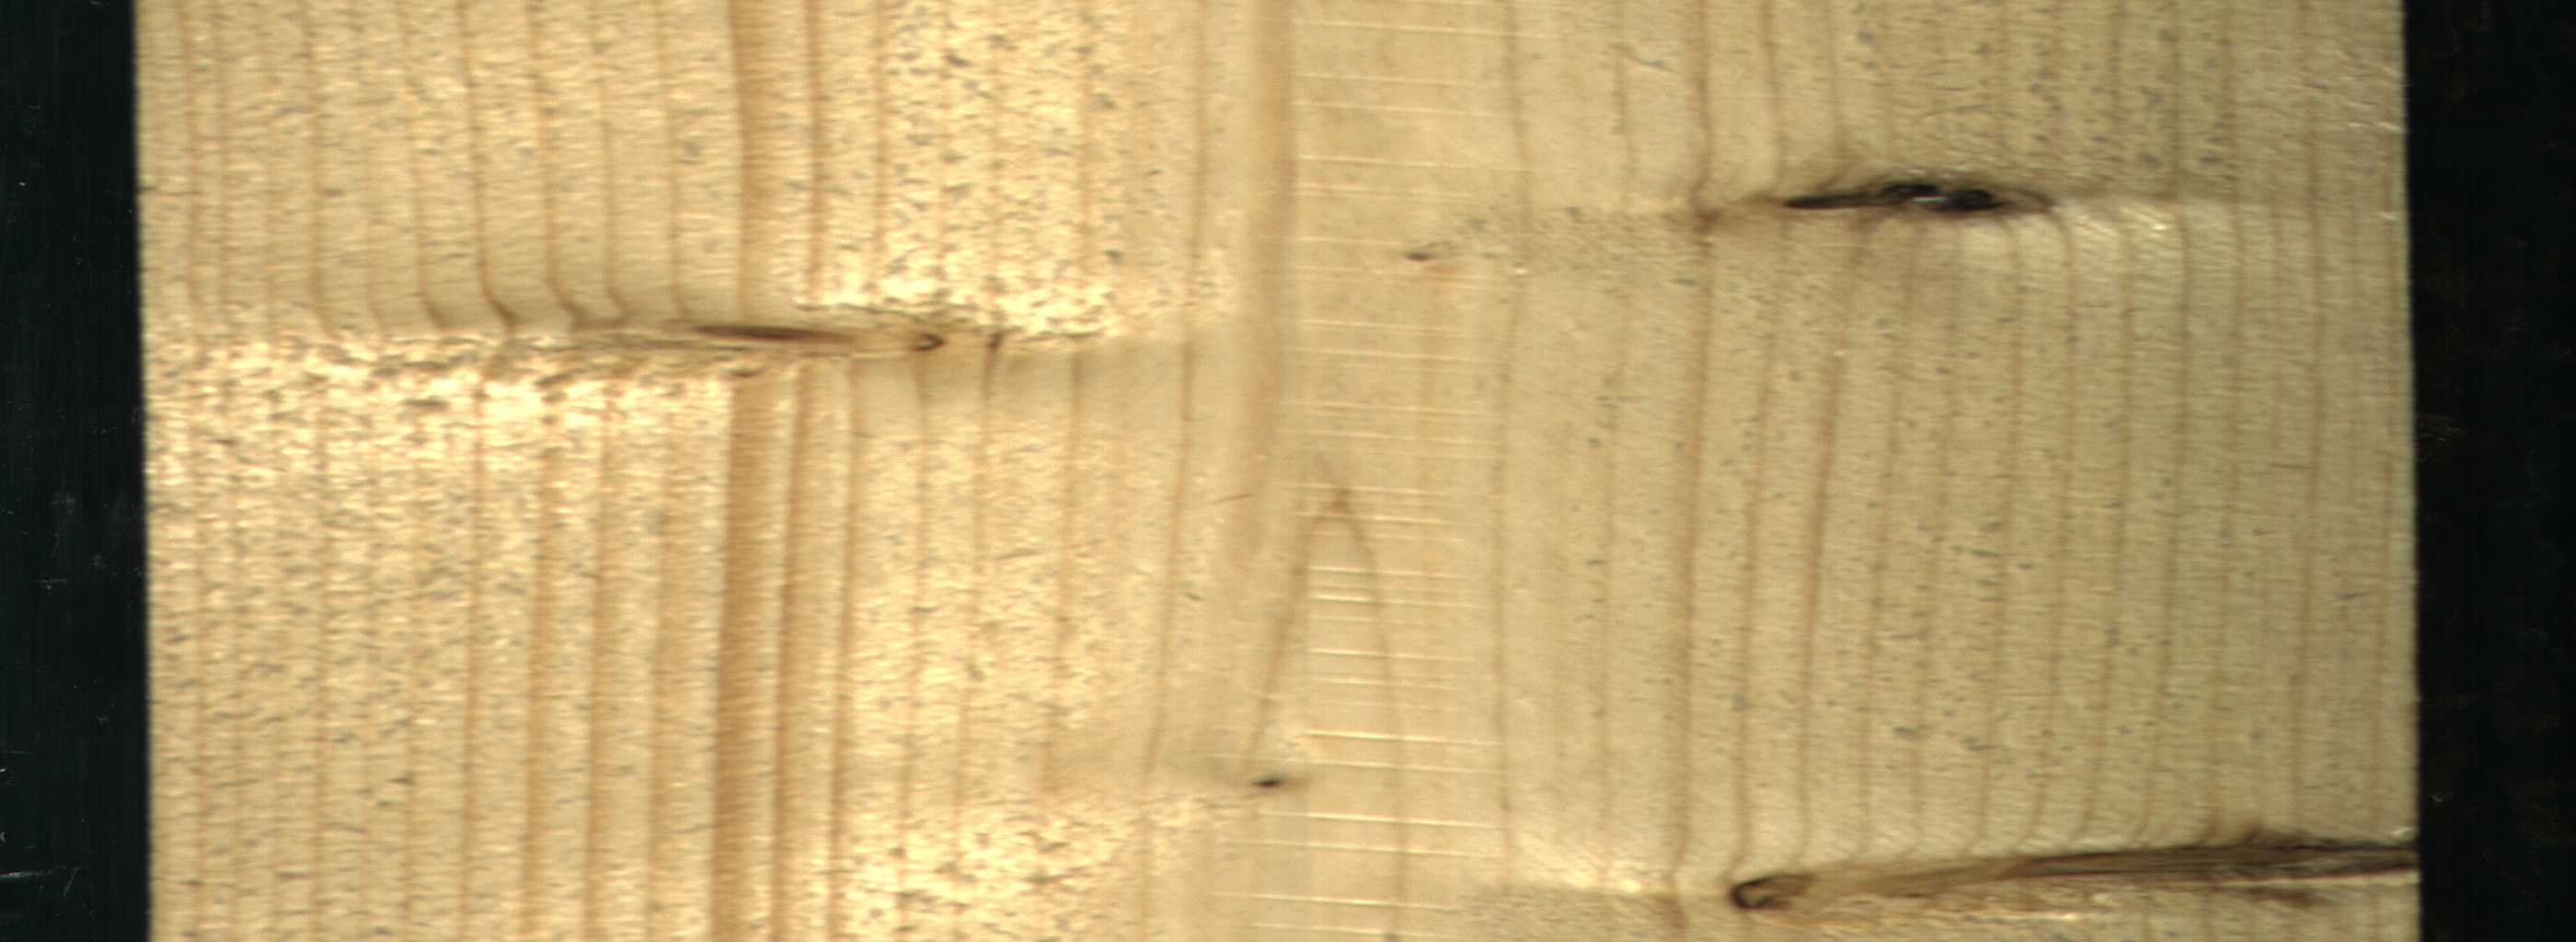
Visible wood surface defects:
Dead_Knot
Dead_Knot
Dead_Knot
Live_Knot